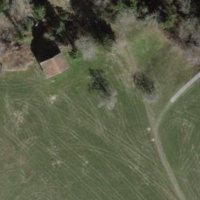
EUNIS habitat code: 24
Species observed at this site:
Geum rivale